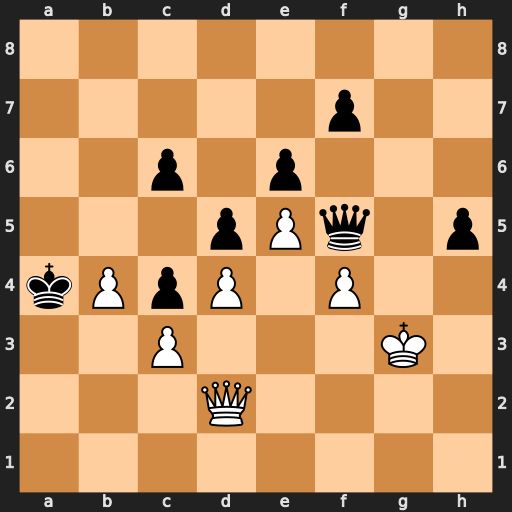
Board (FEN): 8/5p2/2p1p3/3pPq1p/kPpP1P2/2P3K1/3Q4/8
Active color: w
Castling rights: -
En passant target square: -
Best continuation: Qa2+ Kb5 Qa5#